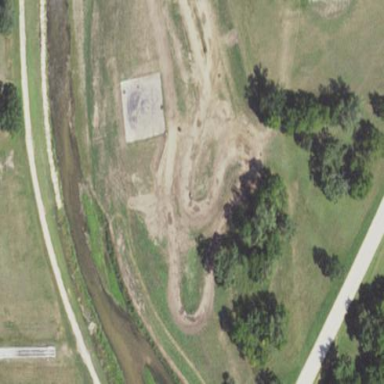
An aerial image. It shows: Motor raceway with unpaved surface.